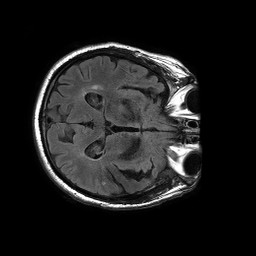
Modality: FLAIR
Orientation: axial
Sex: male
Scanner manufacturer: philips
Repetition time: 11 s
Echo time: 0.125 s